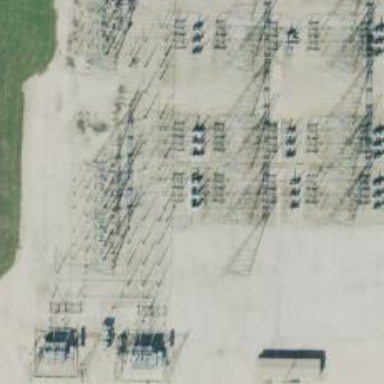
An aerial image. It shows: Switch for power supply.